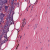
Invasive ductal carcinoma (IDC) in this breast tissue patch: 1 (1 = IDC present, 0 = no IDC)